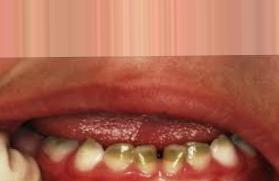
Condition: Tooth Discoloration